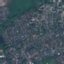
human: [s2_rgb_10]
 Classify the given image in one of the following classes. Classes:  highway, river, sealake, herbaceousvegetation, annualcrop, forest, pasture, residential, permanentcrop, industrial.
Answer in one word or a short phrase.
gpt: Residential